Question: I have a database containing "N/A" at different cells, caused by temporary system offline.
I used to fill these "N/A"'s using the formula shown with the image:
As you can see, the datum at columns A are cumulative, so are B and C. The "N/A"s are compensated by spreading the difference between the last reading before the first "N/A" and the first reading after the last "N/A"
The "N/A"'s appear at different points and have varying lengths.
Is there maybe a vba code to help me do this in one click for the entire database?
Thank you sirs for your kind help.

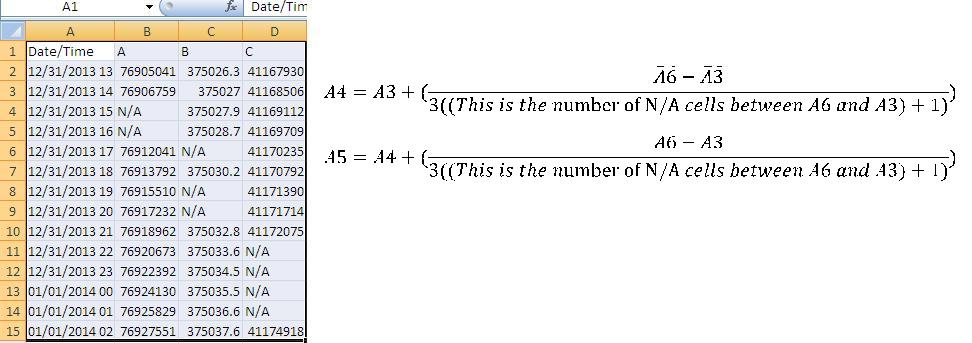
Answer: You could try running this VBA code to interpolate the 'N/A' values based on numbers above and below:
'''
Sub FillNA()
Dim rng As Range, col As Range, a As Range
Set rng = Cells.SpecialCells(xlCellTypeConstants, xlTextValues)
For Each col In ActiveSheet.UsedRange.Columns
If Not Intersect(rng, col) Is Nothing Then
For Each a In Intersect(rng, col).Areas
If a(1) = "N/A" Then
a(0).Resize(a.Count + 2).DataSeries Trend:=True
End If
Next a
End If
Next col
End Sub
'''
(If 'N/A' appears at the beginning or end of the range you will need to decide how to handle this case and make appropriate adjustments)